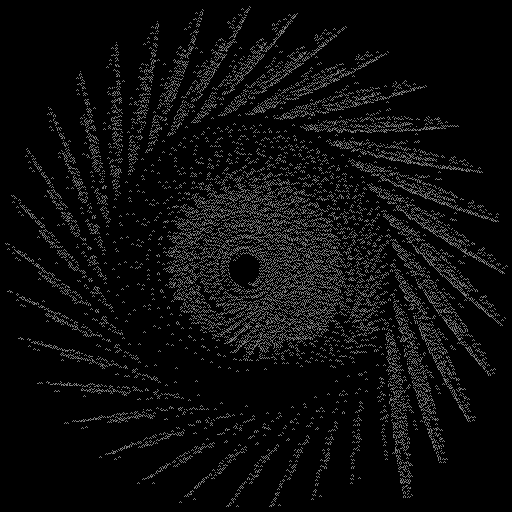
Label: fleabane